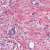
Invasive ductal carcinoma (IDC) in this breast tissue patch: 1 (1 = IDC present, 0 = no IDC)